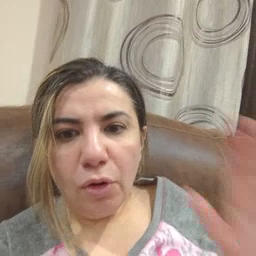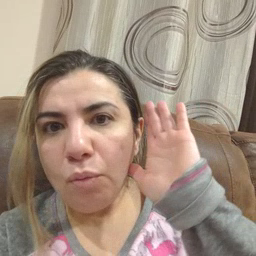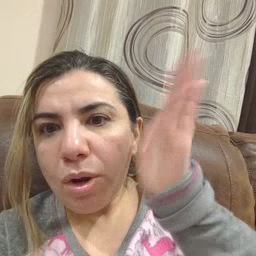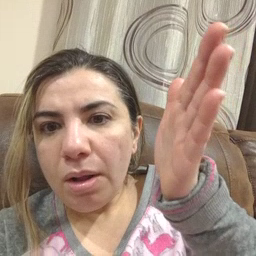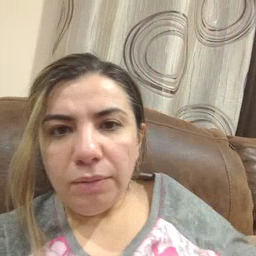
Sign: will